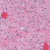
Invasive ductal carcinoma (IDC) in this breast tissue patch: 1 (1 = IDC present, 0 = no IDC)